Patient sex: F
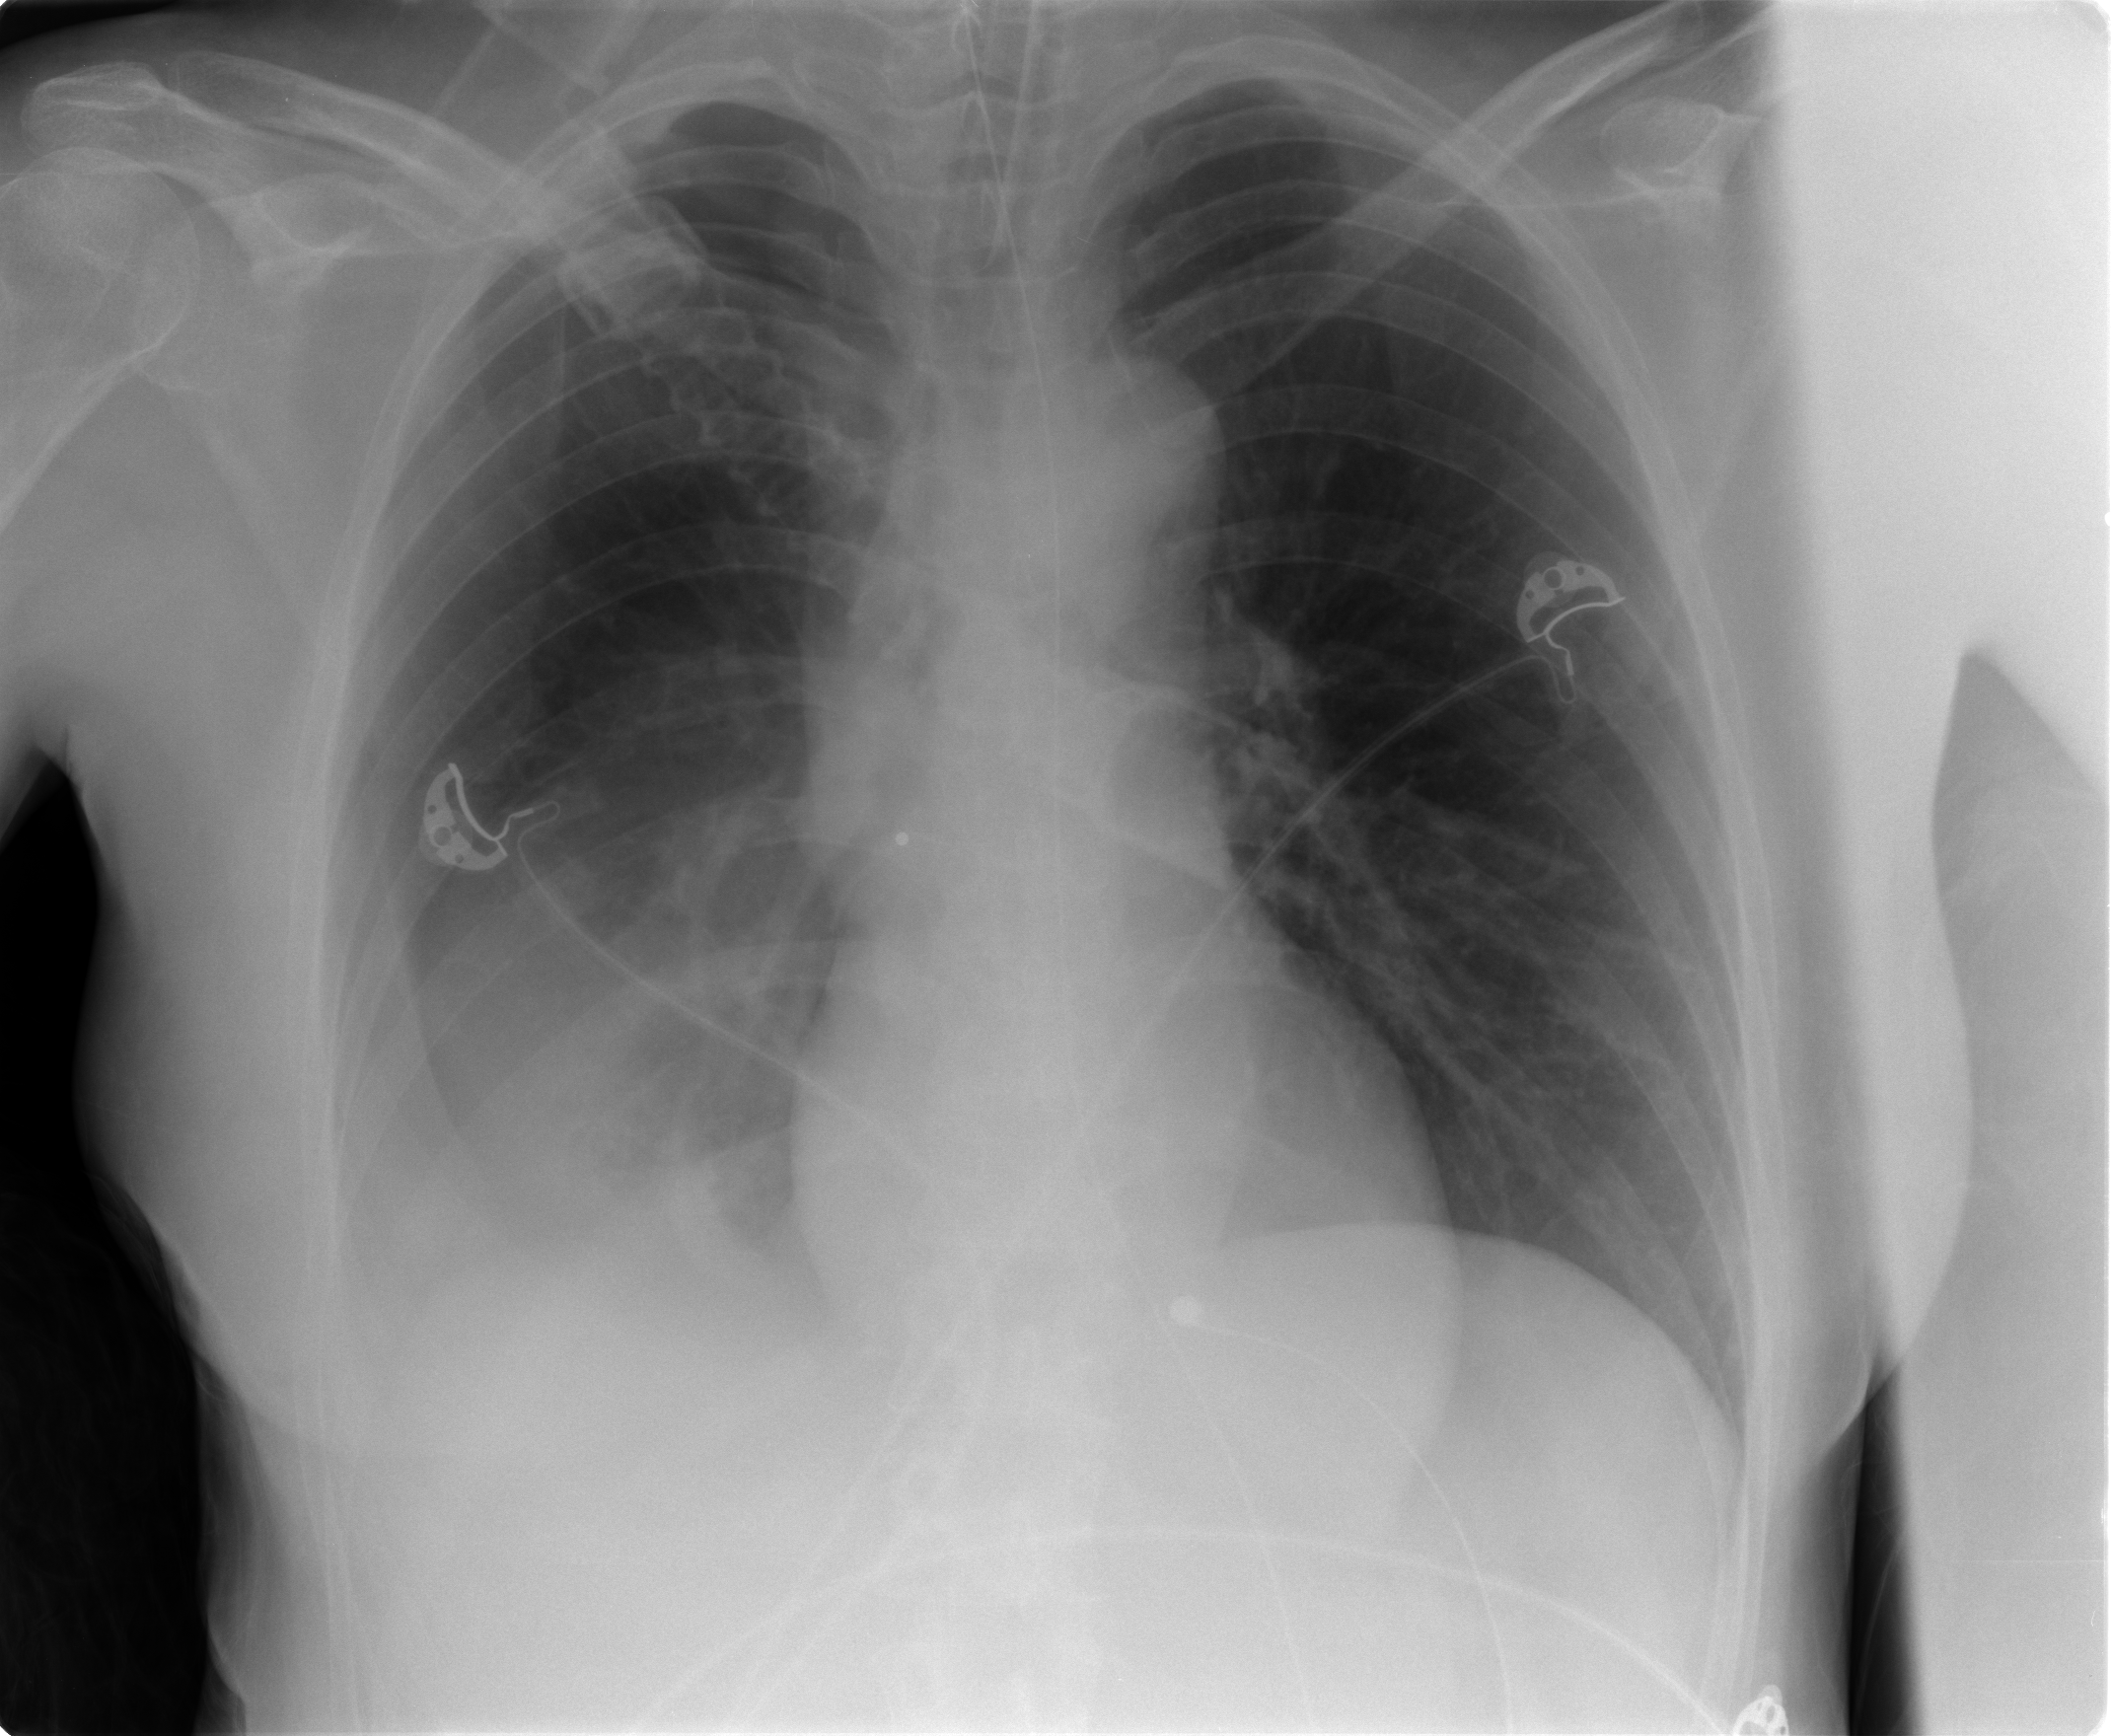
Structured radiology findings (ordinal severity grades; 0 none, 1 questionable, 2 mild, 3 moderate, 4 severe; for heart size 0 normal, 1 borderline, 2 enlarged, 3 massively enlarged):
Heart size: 0
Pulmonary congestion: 0
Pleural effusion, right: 3
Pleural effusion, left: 0
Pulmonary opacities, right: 0
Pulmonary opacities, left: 0
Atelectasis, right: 2
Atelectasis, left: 0